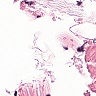
Metastatic tissue present: no